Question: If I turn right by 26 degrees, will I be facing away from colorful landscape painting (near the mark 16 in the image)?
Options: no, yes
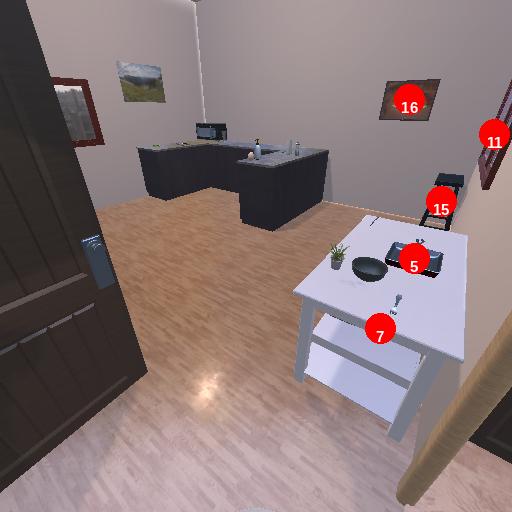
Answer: no